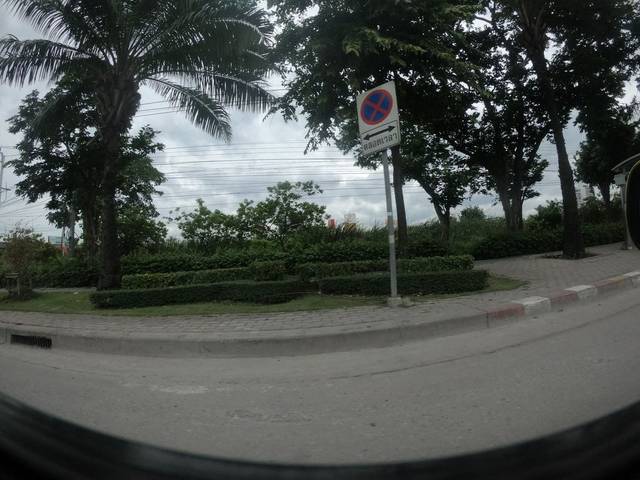
Region: Thailand
Coordinates: 13.753, 100.594